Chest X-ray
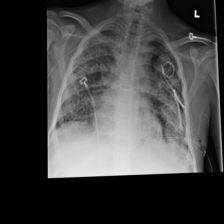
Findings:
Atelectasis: negative
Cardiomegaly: negative
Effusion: negative
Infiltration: positive
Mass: negative
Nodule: negative
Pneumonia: negative
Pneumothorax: positive
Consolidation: negative
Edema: negative
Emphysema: positive
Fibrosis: negative
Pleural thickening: negative
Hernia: negative